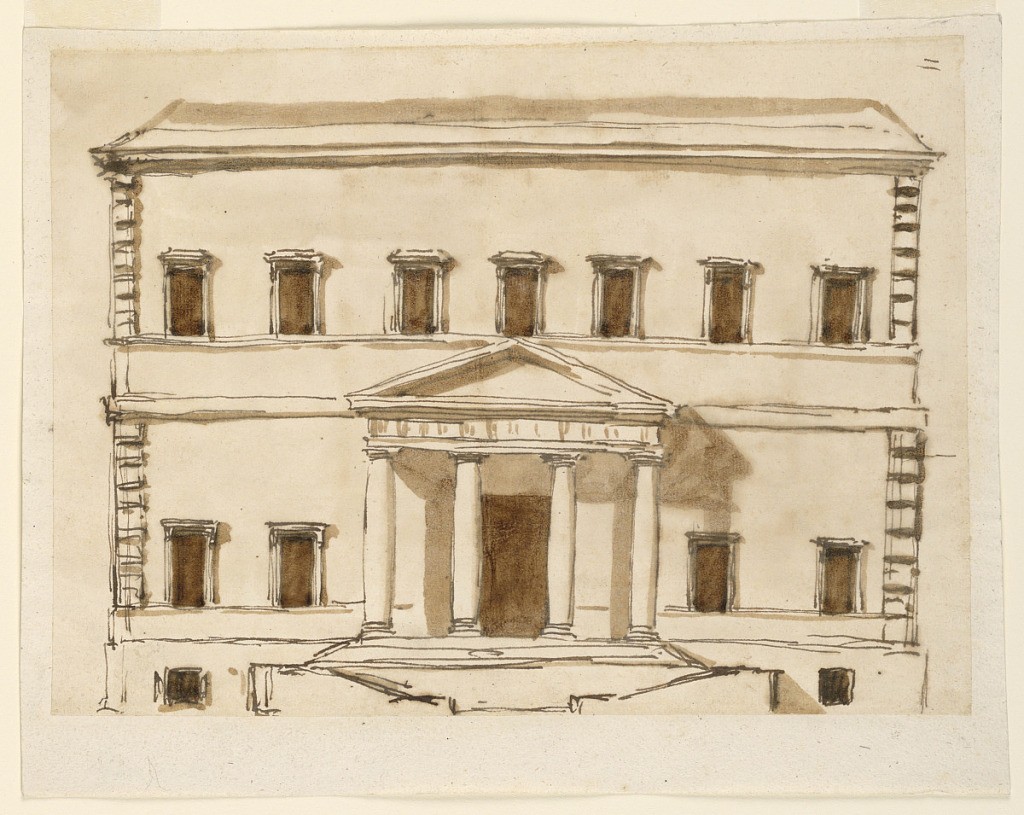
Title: Elevation of a villa
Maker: Giuseppe Barberi, Italian, 1746–1809
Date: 1792–1794
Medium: Pen and brown ink, brush and brown wash on off-white laid paper, lined
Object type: Drawing
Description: Flights of stairs flanked by windows of the basement lead to the portico of four columns with a triglyph frieze and triangular pediment. Seven windows in the top floor. Right top corner: "11", vertically. Possibly for the Villa Poniatowsky.